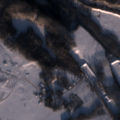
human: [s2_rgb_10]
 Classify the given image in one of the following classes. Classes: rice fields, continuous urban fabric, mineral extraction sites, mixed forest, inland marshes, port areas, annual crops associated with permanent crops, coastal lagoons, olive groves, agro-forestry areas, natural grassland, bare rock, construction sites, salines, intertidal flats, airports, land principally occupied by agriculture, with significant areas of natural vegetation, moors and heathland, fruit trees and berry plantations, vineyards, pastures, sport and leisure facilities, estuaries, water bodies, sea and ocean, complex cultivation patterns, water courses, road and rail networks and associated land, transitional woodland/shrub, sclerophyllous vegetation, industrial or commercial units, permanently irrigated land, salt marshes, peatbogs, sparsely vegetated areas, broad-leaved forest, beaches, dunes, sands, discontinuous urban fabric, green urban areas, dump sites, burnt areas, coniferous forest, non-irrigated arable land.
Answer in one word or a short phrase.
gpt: discontinuous urban fabric, construction sites, non-irrigated arable land, coniferous forest, mixed forest